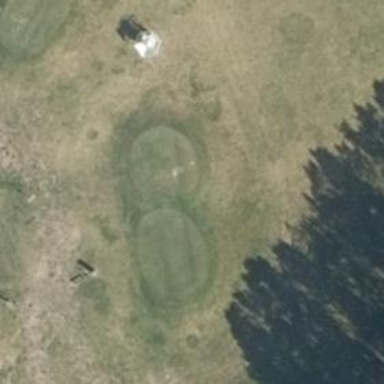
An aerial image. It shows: Golf tee.